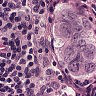
Metastatic tissue present: yes